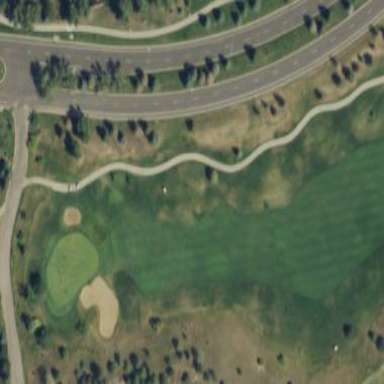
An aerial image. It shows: Area of rough grass used for golf.